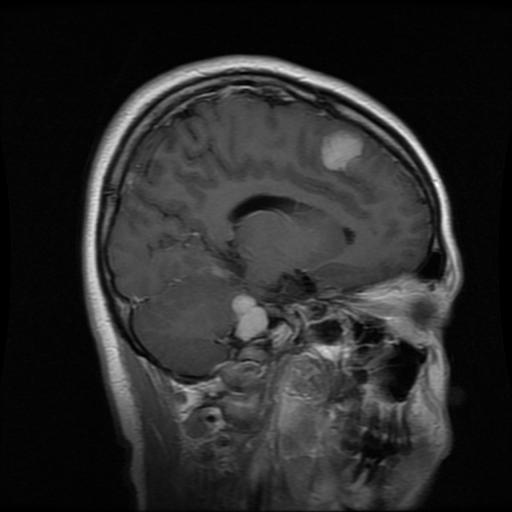
Label: meningioma